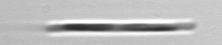
Label: Leptocylindrus